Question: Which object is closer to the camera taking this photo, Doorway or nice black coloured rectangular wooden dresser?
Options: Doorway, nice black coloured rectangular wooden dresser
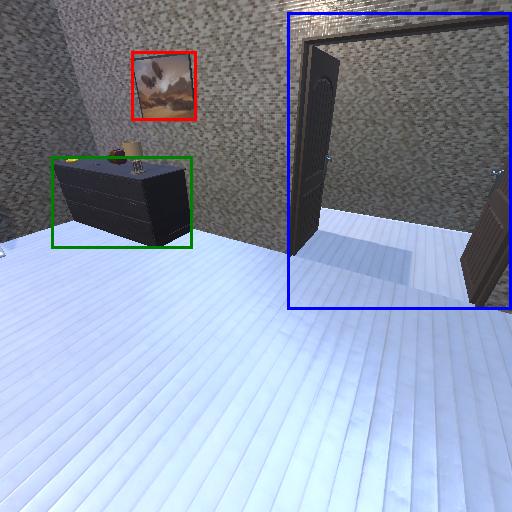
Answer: Doorway